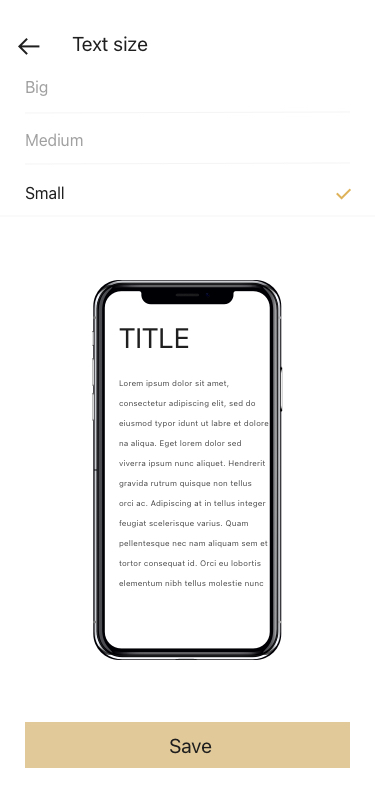
Text in this UI design:
Big
Medium
Small
TITLE
Lorem ipsum dolor sit amet,
consectetur adipiscing elit, sed do
eiusmod typor idunt ut labre et dolore
na aliqua. Eget lorem dolor sed
viverra ipsum nunc aliquet. Hendrerit
gravida rutrum quisque non tellus
orci ac. Adipiscing at in tellus integer
feugiat scelerisque varius. Quam
pellentesque nec nam aliquam sem et
tortor consequat id. Orci eu lobortis
elementum nibh tellus molestie nunc
Save
Text size